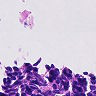
Metastatic tissue present: no